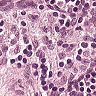
Metastatic tissue present: no